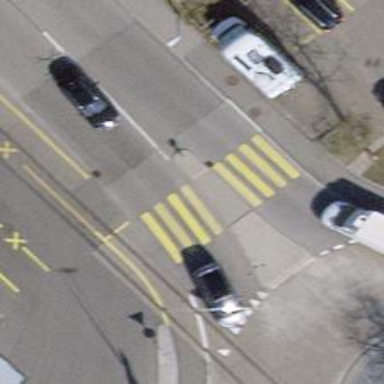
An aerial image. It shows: Zebra crossing on the road.